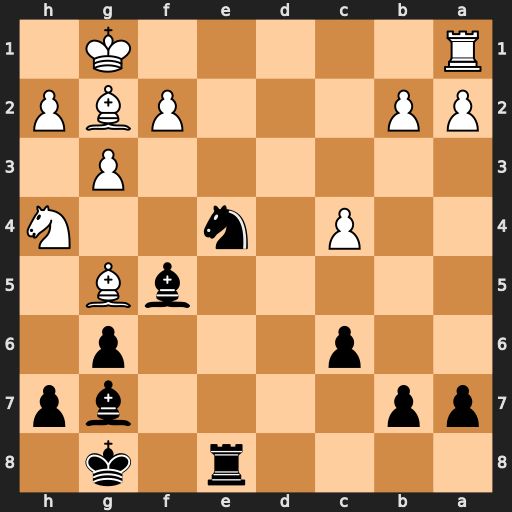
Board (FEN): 4r1k1/pp4bp/2p3p1/5bB1/2P1n2N/6P1/PP3PBP/R5K1
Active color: b
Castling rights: -
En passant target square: -
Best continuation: Nxg5 Nxf5 gxf5